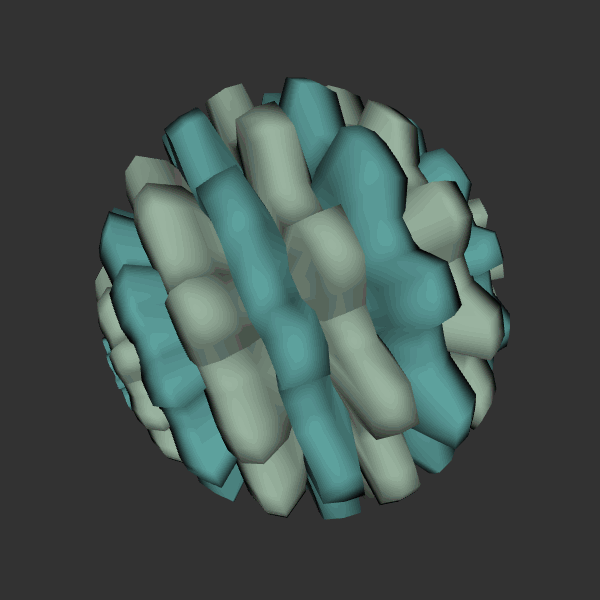
Background: dark